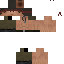
A male human skin with medium skin, wearing brown long hair dressed in a blue hoodie and black pants, featuring a closed mouth.